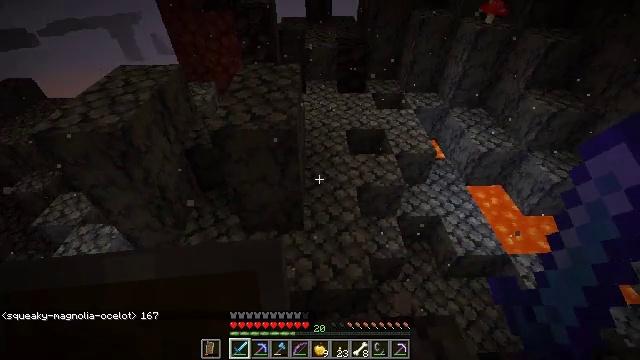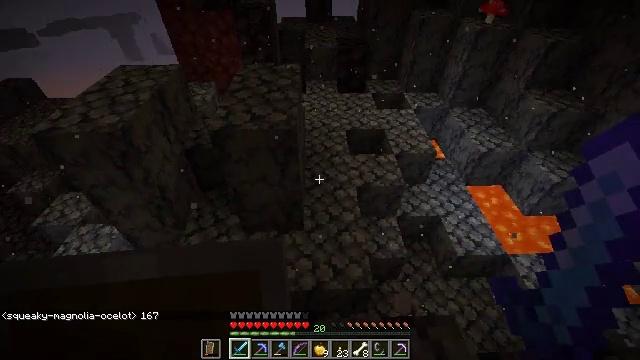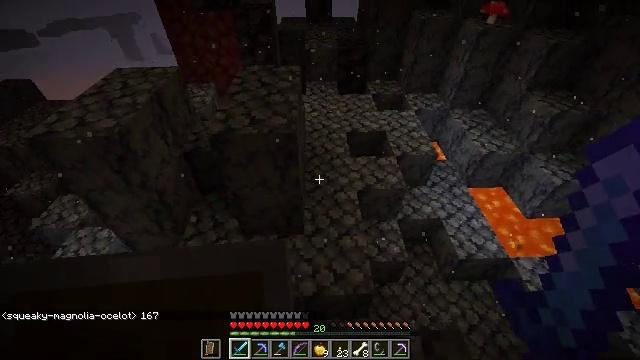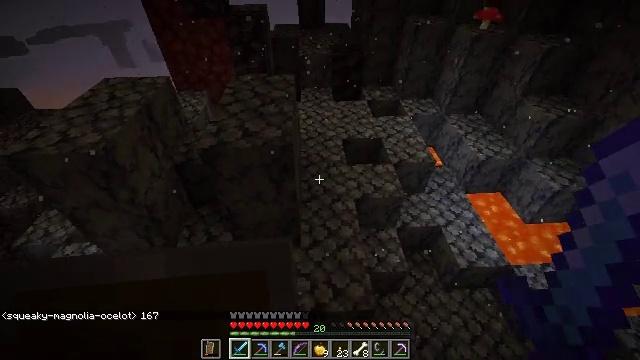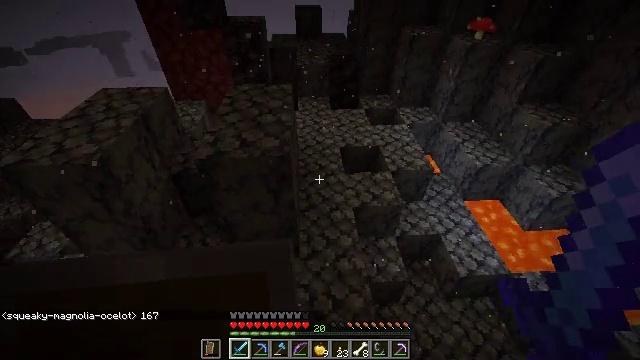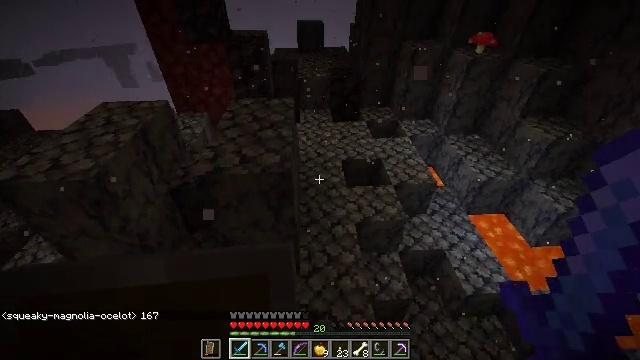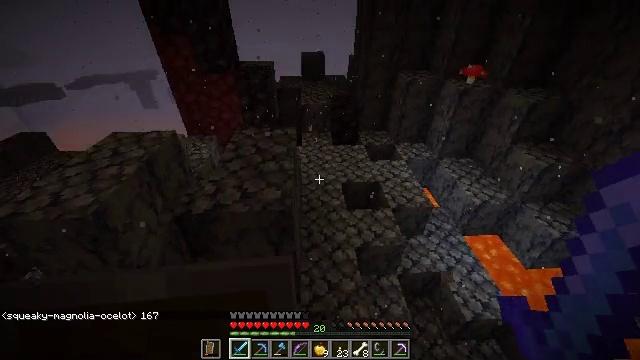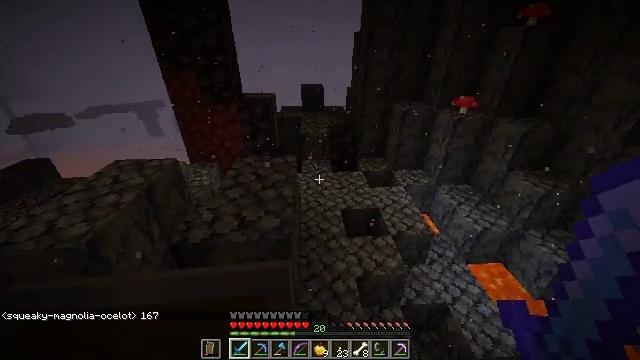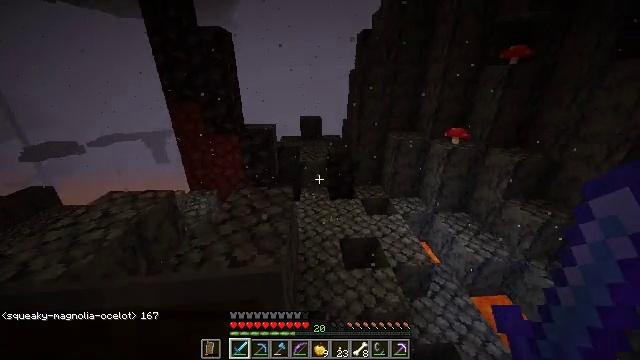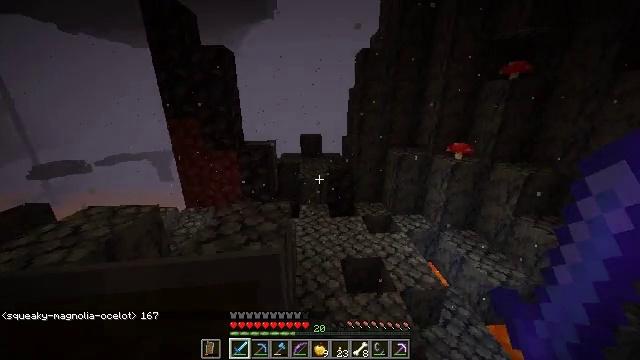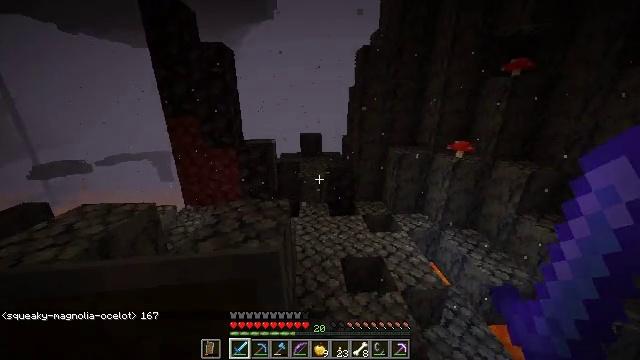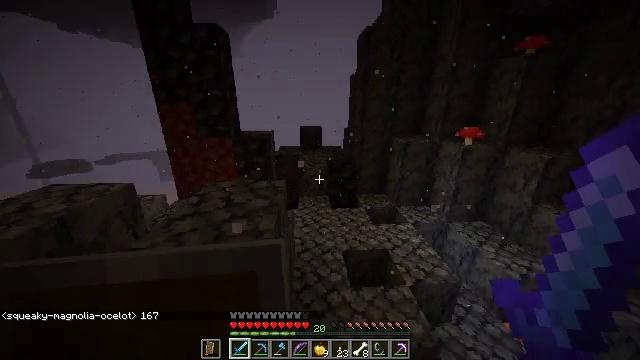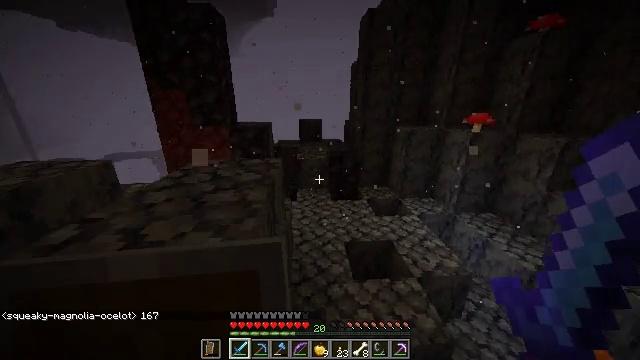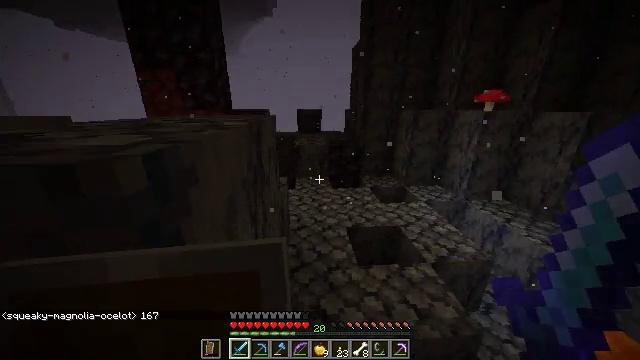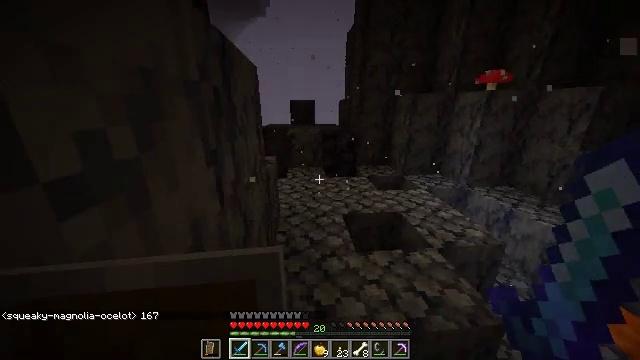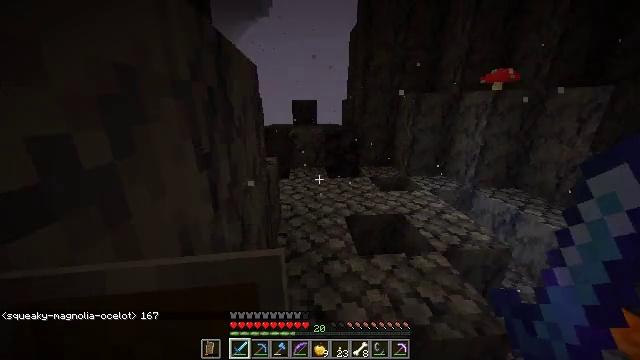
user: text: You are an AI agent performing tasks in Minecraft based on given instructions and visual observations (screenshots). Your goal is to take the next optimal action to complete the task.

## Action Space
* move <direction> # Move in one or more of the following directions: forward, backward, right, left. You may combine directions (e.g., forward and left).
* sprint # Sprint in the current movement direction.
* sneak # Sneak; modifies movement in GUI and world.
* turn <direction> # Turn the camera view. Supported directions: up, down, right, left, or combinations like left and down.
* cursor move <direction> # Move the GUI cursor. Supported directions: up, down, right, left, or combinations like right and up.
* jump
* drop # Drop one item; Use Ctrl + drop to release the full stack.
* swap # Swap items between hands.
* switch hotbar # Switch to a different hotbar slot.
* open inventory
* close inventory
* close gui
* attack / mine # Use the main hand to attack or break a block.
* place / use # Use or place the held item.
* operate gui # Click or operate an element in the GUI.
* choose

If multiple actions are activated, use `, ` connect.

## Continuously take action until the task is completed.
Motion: motion action
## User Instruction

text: Fight hostile mobs.
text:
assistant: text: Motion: no_op
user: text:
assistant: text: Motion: move forward
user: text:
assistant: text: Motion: move forward, turn right
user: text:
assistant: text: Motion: turn up
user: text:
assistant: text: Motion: move forward, turn up
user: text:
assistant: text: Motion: move forward, turn up
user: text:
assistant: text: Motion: move forward, turn up
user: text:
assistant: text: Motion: move forward, turn up
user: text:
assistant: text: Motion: move forward, turn up
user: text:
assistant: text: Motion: move forward
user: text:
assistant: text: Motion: move forward
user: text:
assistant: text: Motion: move forward
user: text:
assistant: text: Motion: move forward
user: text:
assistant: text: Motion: move forward and move right, turn right
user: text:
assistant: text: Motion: move forward and move right
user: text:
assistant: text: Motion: move forward and move right, turn left and down
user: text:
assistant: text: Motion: move forward
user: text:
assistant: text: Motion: move forward
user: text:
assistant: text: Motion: move forward, turn left and down
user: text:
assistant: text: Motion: move forward
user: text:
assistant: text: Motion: move forward
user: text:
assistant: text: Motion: move forward
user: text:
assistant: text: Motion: move forward
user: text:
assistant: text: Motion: move forward
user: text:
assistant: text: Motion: move forward
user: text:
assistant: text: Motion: move forward, turn down
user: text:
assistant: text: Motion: move forward
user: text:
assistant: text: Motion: move forward
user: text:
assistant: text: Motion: move forward
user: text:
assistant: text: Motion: move forward